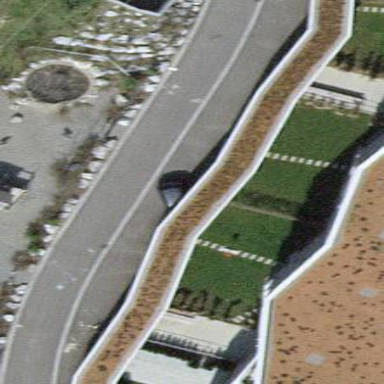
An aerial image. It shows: View of roof of building.